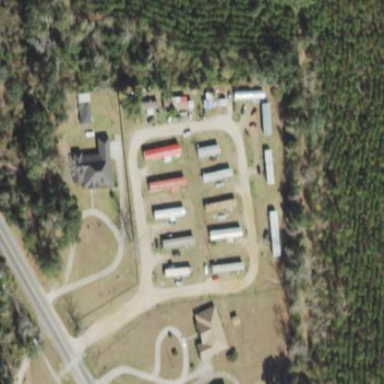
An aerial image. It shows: Residential area designated as trailer park.